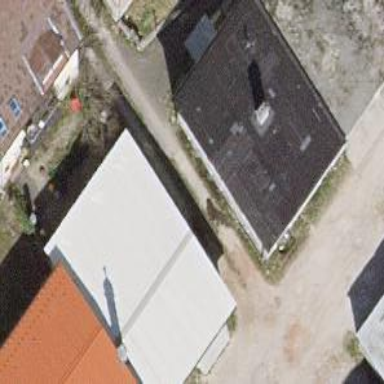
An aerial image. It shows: Group of garages.